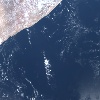
Label: water